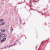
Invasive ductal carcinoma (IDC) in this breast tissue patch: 0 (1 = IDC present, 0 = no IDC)